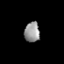
Tissue: prostate
Cell type: Fibroblasts
Senescence score: 0.836
Nuclear area (px): 301
Mean DAPI intensity: 149.967